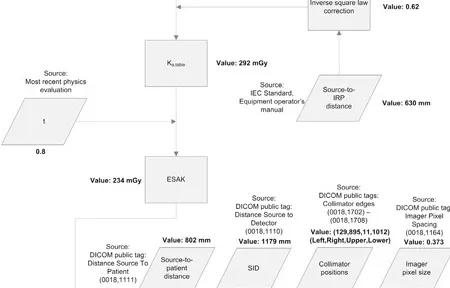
Flowchart outlining the methods and sources of data used to estimate the PSD for a single digital acquisition series. The same method was used to estimate the PSD for other digital acquisition series and fluoroscopy.
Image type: chart (chart)